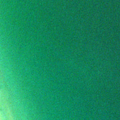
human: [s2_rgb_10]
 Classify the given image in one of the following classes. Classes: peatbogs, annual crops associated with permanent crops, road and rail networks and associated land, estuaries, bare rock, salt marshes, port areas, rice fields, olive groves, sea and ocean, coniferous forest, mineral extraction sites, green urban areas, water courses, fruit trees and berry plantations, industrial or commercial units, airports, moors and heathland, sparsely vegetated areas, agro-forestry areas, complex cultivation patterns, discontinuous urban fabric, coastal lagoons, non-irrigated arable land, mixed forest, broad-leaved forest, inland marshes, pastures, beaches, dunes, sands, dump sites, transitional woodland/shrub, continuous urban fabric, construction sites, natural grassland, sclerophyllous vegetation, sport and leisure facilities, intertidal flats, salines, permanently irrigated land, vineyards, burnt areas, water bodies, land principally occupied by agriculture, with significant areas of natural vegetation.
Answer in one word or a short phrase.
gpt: sea and ocean